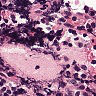
Metastatic tissue present: no